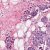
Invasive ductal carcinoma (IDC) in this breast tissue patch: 1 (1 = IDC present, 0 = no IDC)